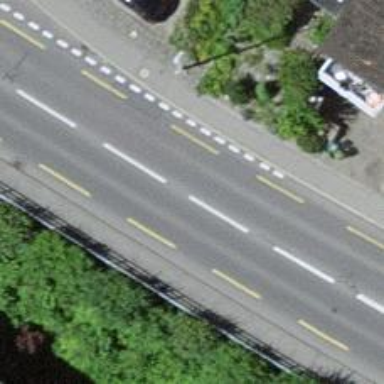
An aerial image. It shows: Secondary road with asphalt surface.